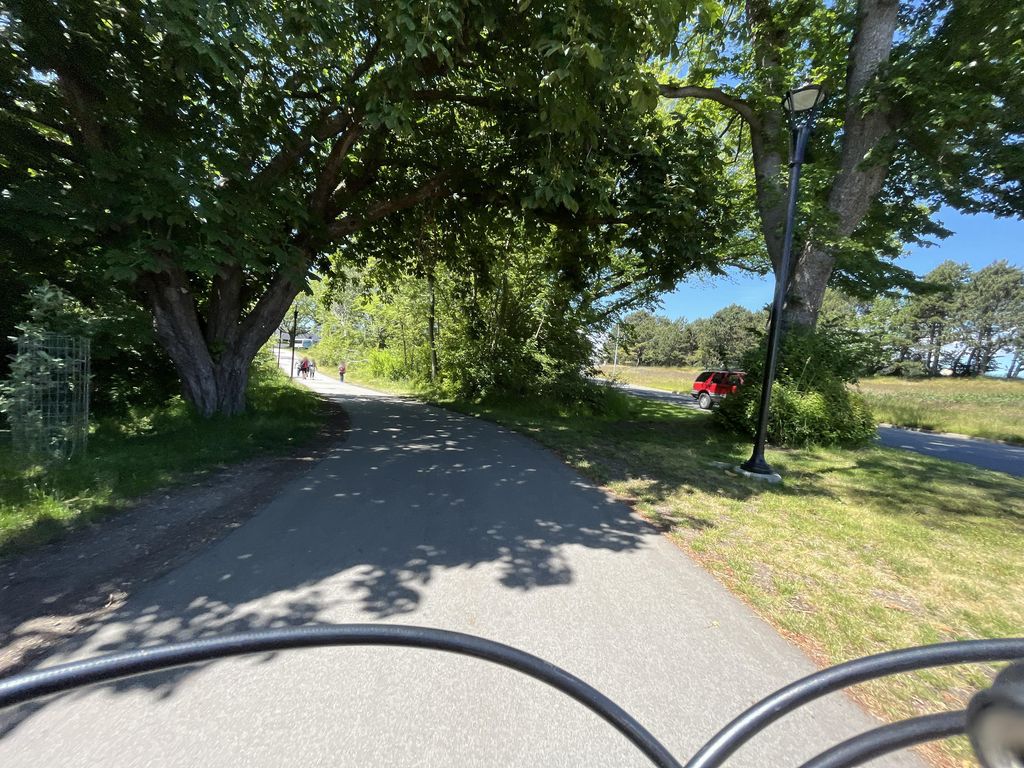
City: victoria